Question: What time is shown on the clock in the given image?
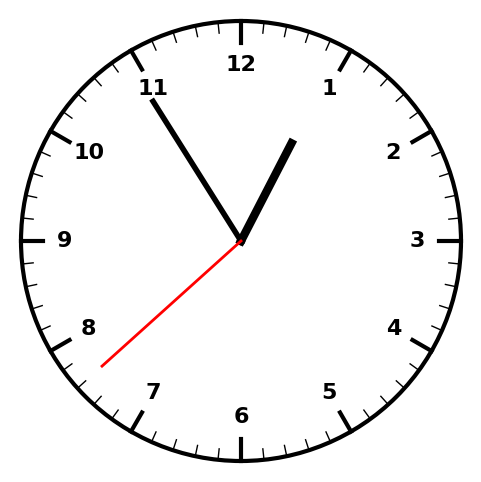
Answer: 12:54:38